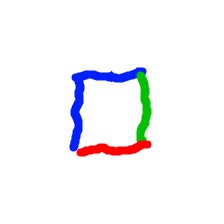
Shape: square